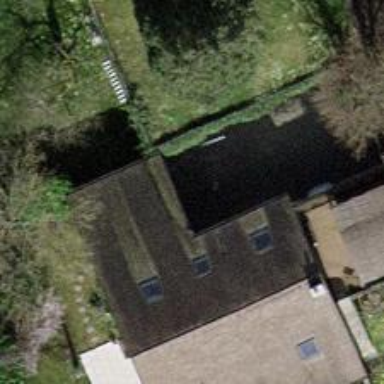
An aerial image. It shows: View of roof of building.